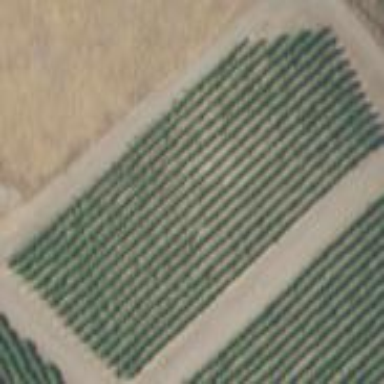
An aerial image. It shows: Vineyard with grape crops.